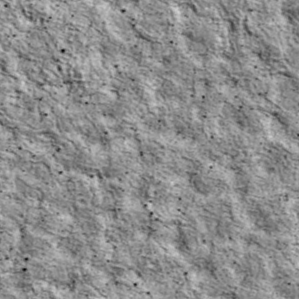
Label: non_frost